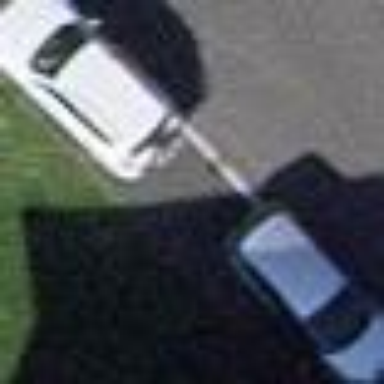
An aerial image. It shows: Street-side parking area.